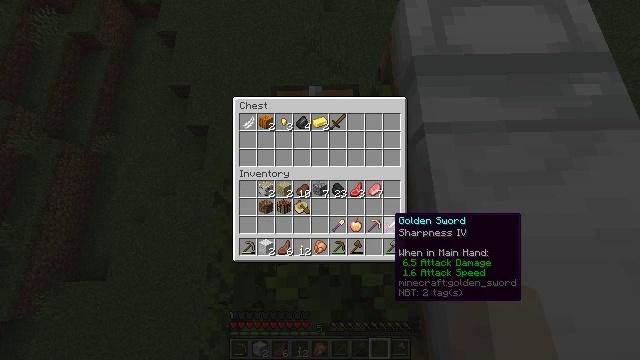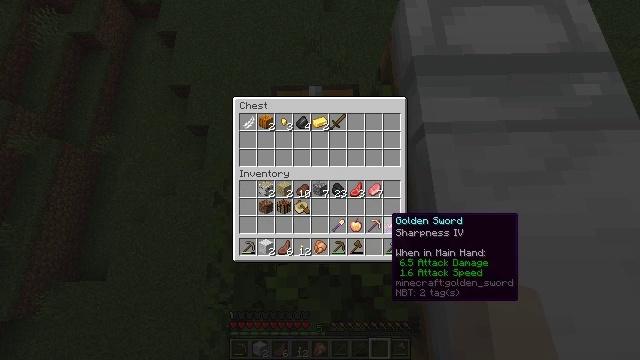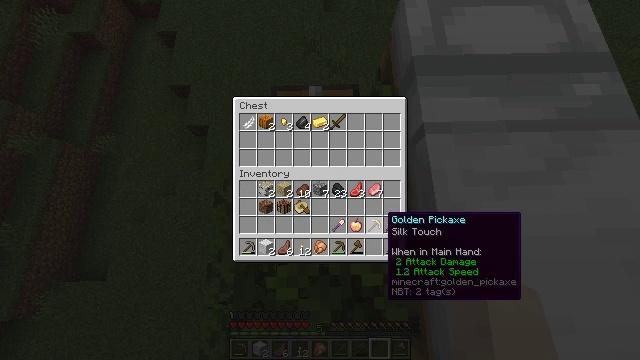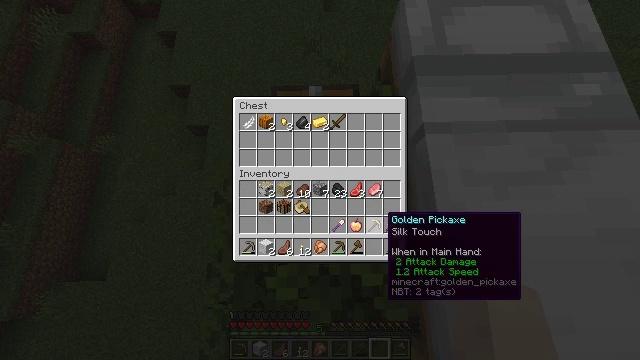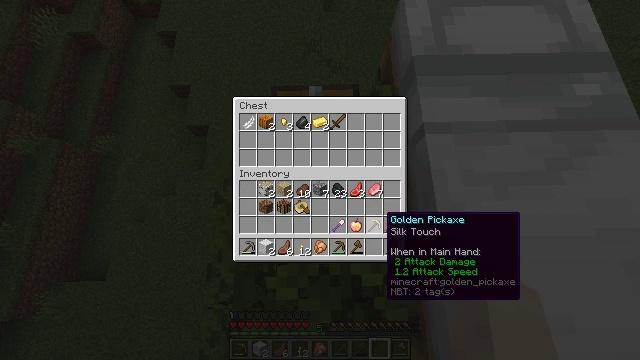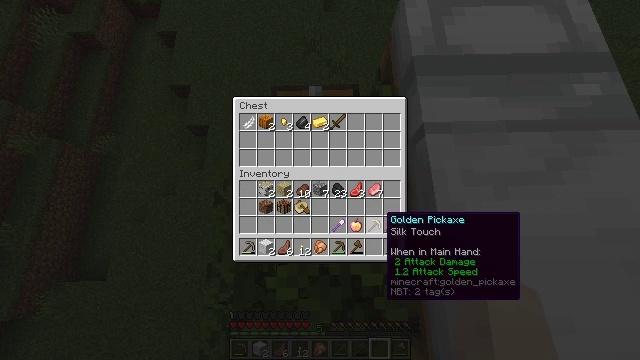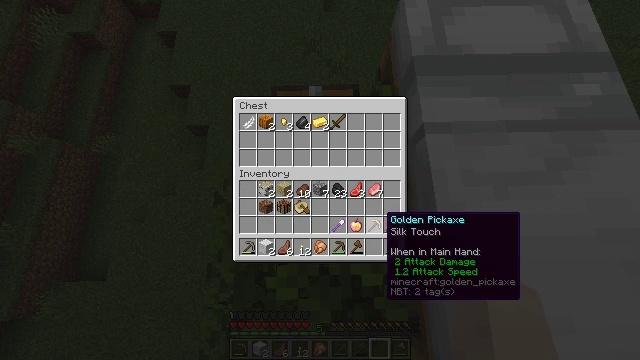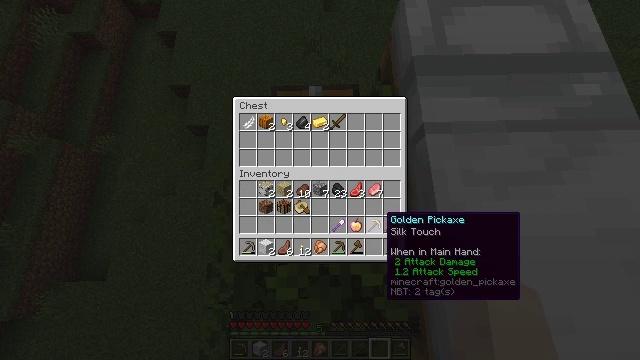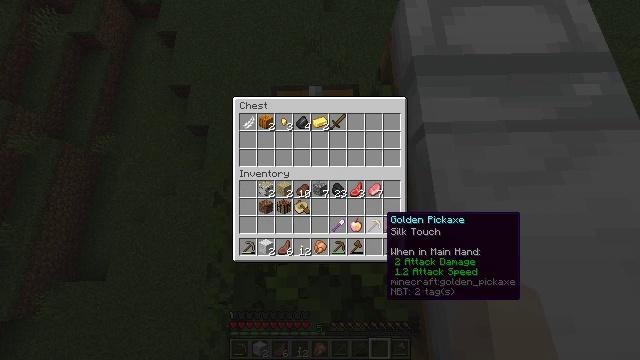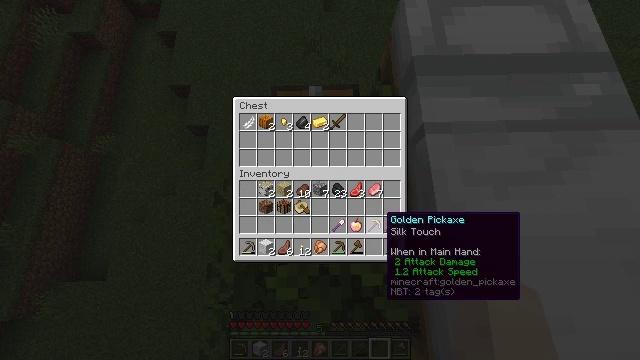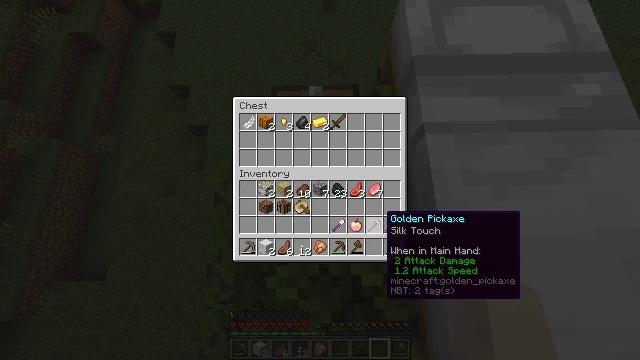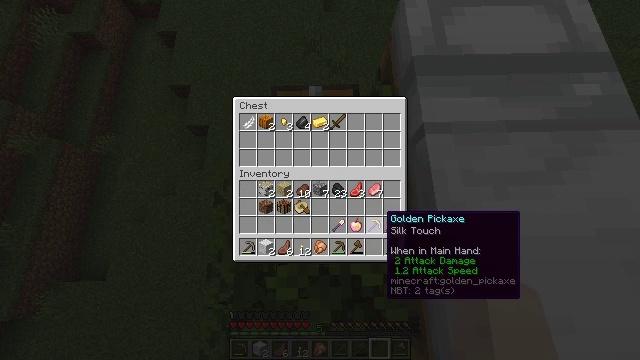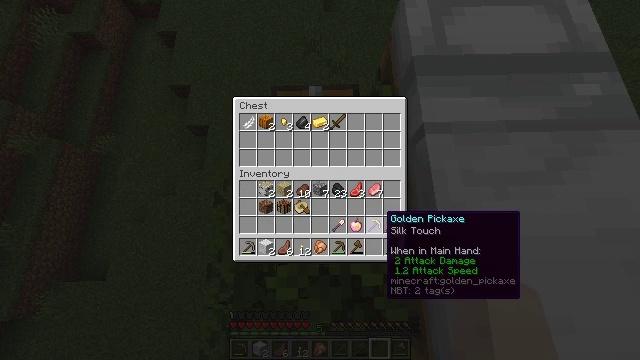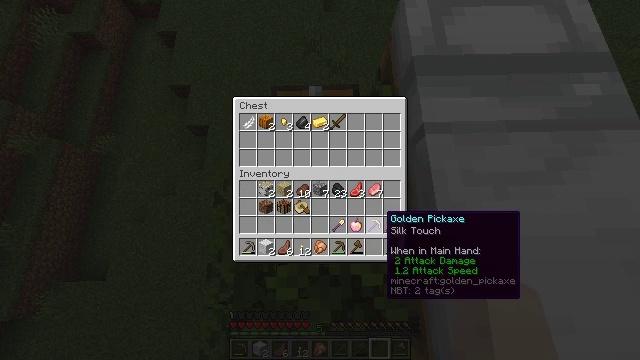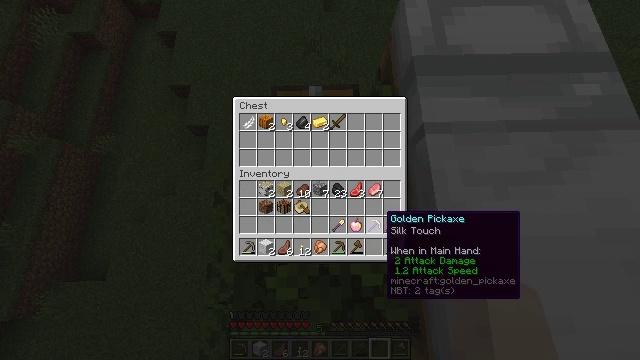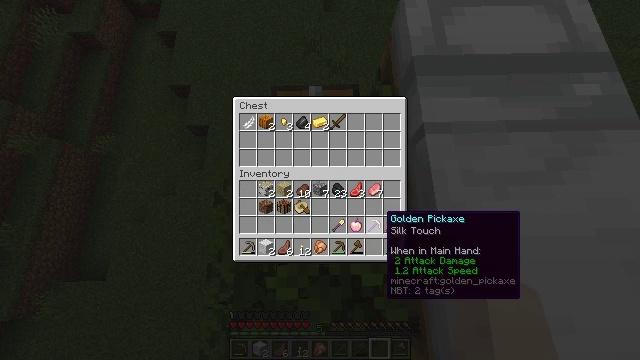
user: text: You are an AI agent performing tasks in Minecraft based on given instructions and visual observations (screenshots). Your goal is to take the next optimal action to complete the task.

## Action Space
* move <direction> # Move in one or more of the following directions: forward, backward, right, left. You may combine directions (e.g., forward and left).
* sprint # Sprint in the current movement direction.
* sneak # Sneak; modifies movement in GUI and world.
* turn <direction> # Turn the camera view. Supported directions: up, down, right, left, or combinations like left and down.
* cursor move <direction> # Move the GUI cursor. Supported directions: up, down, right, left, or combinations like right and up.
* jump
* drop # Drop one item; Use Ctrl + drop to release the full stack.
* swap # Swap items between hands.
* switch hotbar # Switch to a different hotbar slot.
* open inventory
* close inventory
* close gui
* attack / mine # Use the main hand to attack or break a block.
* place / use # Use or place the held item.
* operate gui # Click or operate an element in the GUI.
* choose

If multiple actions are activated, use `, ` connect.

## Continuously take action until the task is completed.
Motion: motion action
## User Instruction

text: Clear the ground by mining grass.
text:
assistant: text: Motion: sneak
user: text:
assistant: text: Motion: sneak
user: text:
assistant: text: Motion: sneak
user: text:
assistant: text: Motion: sneak
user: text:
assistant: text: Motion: sneak
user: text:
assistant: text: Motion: sneak
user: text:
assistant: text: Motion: sneak
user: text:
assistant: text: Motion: sneak
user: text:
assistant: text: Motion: sneak
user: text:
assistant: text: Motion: sneak
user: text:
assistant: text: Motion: sneak
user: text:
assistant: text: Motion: sneak
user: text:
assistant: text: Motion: sneak
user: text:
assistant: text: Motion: sneak
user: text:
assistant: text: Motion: sneak
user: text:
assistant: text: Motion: sneak
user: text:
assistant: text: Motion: sneak
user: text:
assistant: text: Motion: sneak
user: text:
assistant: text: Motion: sneak
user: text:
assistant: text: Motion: sneak
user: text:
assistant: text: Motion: sneak
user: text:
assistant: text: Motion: sneak, operate gui
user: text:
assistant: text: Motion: sneak, operate gui
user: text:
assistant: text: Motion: sneak
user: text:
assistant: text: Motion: sneak
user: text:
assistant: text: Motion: sneak
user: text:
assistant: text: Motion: sneak, cursor move left
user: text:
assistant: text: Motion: sneak, cursor move left
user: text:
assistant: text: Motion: sneak
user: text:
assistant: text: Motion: sneak